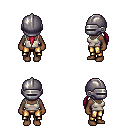
a pixel art fantasy rpg character, female body template, human, dark skin, white pirate shirt, gold greaves, ruby red ponytail hairstyle, metal helm, four views (front, back, left, right), 2x2 character sprite sheet, small pixel art, hard edges, no anti-aliasing